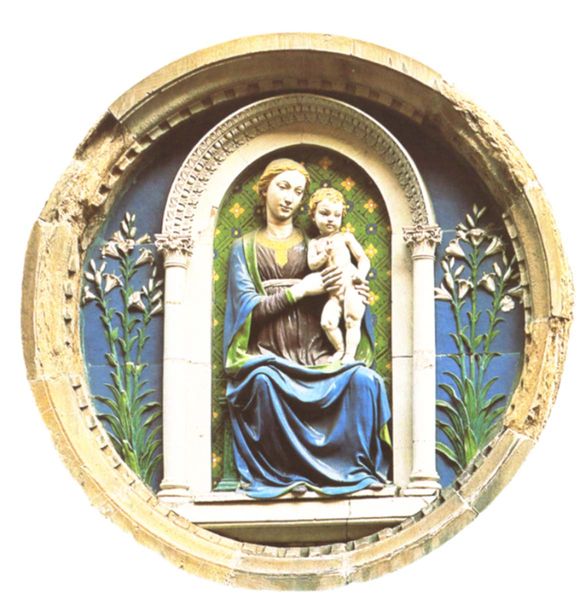
Titel: Madonna mit Kind
Künstler: Luca della Robbia
Standort: Florenz, Orsanmichele (EU - I - Toskana)
Schlagwörter: blau, himmel, umhang, gelb, grün, sitzen, blume, blumen, frau, kleid, säulen, wiese, blond, halten, stein, kirche, gold, mantel, kind, mutter, pflanzen, kreis, rund, tondo, keramik, relief, bogen, italien, baby, rundbogen, dekor, tor, medaillon, religion, sterne, lilie, portal, gotisch, christus, jesus, jesus christus, baldachin, lilien, maria, madonna, anbetung, mutter gottes, glasiert, erlöser, gottesmutter, jesuskind, rondo, baudekor, terracotta, beschädigt, christuskind, messias, gottessohn, sohn gottes, unsere liebe frau, brün, heilige maria, christkind, relife, 1520, della robbia, blubber, suppraporte, tor zum paradies, duccio, christkönig, architekturdekor, heilland, erretter, jesus von nazaret, gottesgebärerin, maria von nazaret, grin, ruundbogen